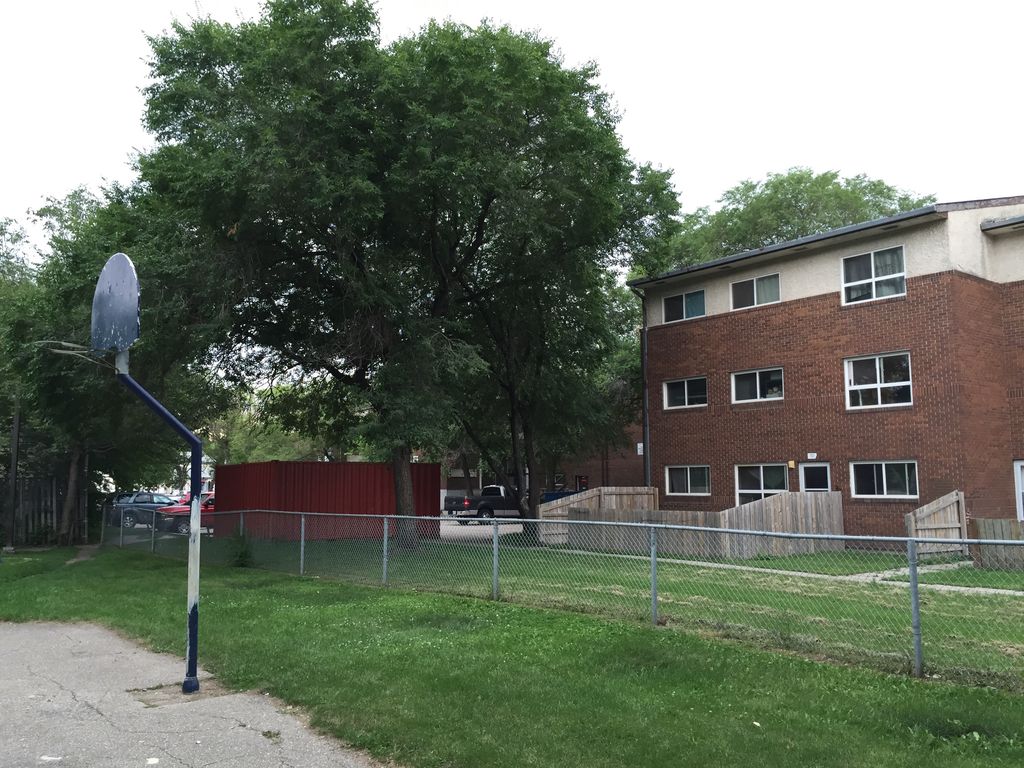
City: winnipeg